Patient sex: F
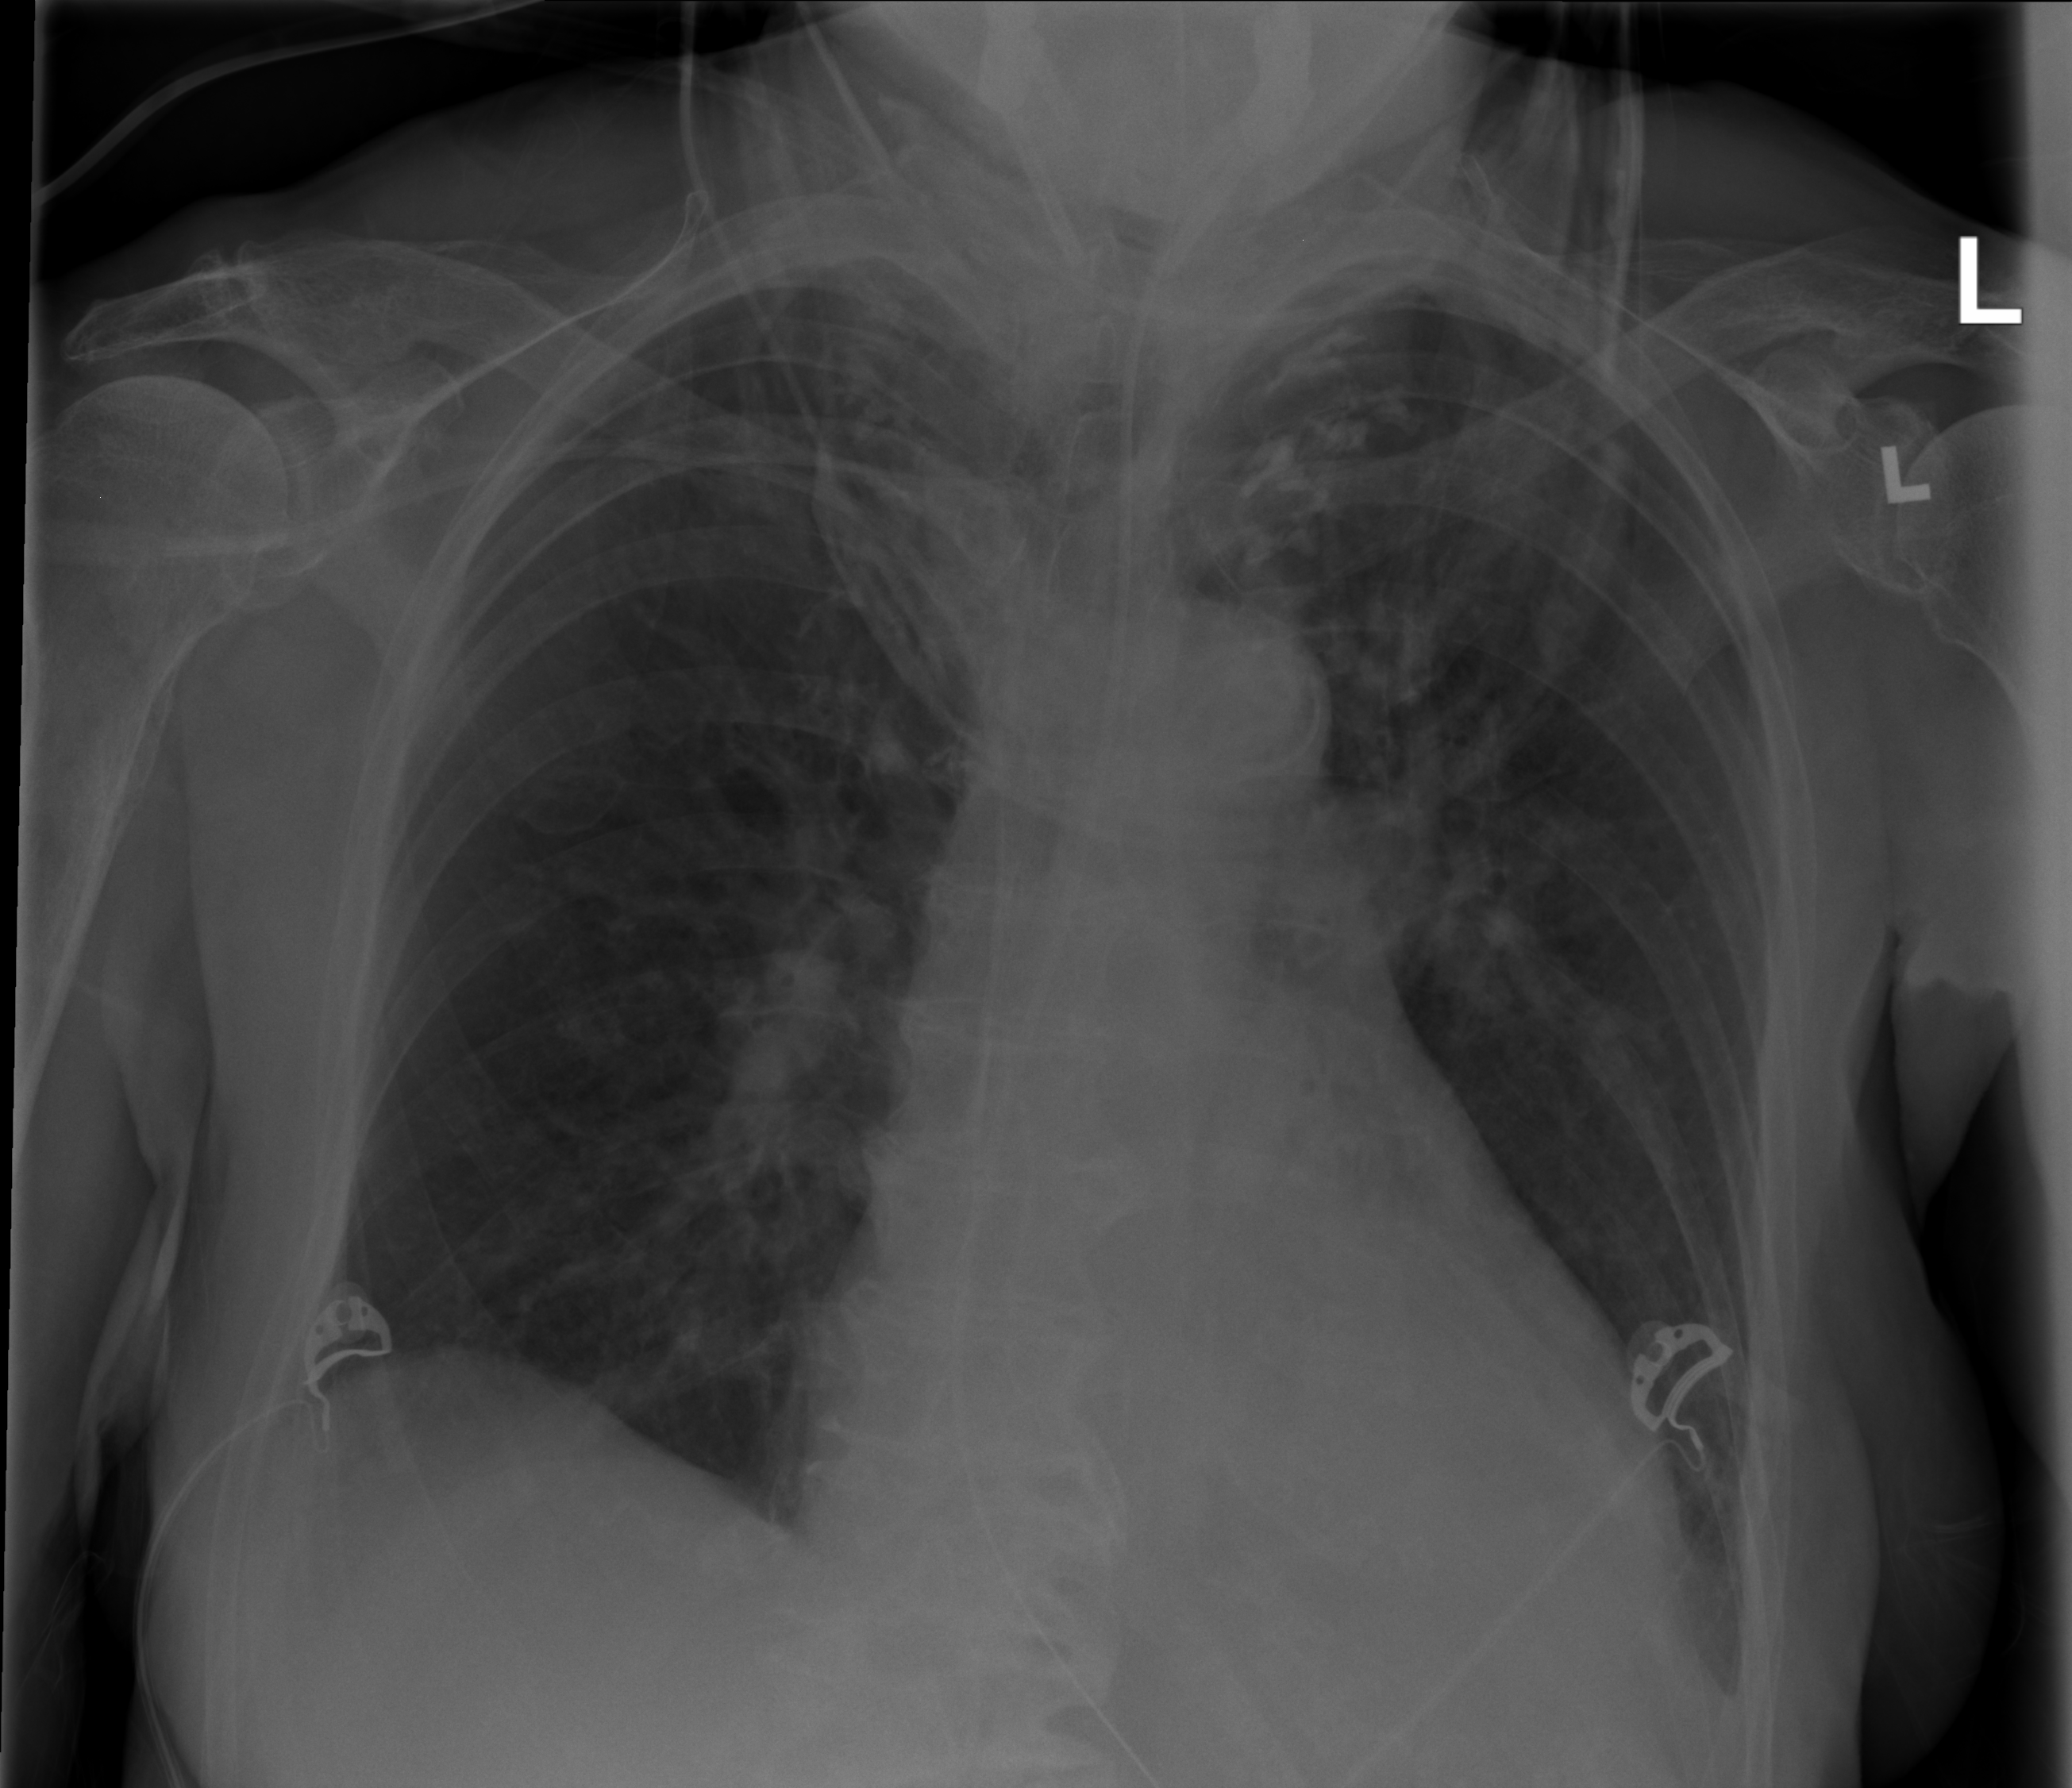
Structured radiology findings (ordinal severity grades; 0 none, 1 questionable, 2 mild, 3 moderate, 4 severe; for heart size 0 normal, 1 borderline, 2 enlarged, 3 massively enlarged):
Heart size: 2
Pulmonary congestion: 0
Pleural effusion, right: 0
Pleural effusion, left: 1
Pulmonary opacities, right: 0
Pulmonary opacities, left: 0
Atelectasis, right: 0
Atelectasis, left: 2